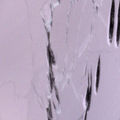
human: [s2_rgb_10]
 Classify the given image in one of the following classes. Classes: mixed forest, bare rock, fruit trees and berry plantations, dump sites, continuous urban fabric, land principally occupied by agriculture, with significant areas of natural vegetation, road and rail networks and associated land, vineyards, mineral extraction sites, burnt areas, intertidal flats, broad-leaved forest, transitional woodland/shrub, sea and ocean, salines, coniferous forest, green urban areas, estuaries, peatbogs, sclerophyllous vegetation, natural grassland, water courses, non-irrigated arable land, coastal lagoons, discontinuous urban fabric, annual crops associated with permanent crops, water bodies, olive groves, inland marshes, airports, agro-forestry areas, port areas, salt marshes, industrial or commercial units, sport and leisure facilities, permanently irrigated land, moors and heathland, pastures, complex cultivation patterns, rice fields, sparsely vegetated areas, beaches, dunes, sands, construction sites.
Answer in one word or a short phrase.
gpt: sea and ocean